Question: Say I have an image made of 4 sub plots like so:
import matplotlib.pyplot as plt
import numpy as np
'''
# Simple data to display in various forms
x = np.linspace(0, 2 * np.pi, 400)
y = np.sin(x ** 2)
# Four axes, returned as a 2-d array
f, axarr = plt.subplots(2, 2)
axarr[0, 0].plot(x, y)
axarr[0, 0].set_title('Axis [0,0]')
axarr[0, 1].scatter(x, y)
axarr[0, 1].set_title('Axis [0,1]')
axarr[1, 0].plot(x, y ** 2)
axarr[1, 0].set_title('Axis [1,0]')
axarr[1, 1].scatter(x, y ** 2)
axarr[1, 1].set_title('Axis [1,1]')
# Fine-tune figure; hide x ticks for top plots and y ticks for right plots
plt.setp([a.get_xticklabels() for a in axarr[0, :]], visible=False)
plt.setp([a.get_yticklabels() for a in axarr[:, 1]], visible=False)
plt.show()
'''
which returns this:

I want to add a grey background to one of this plots, say the bottom left one, since I like the way 'R' makes some images look (see <URL>. I haven't found an easy way to do this with 'matplotlib', am I missing something?
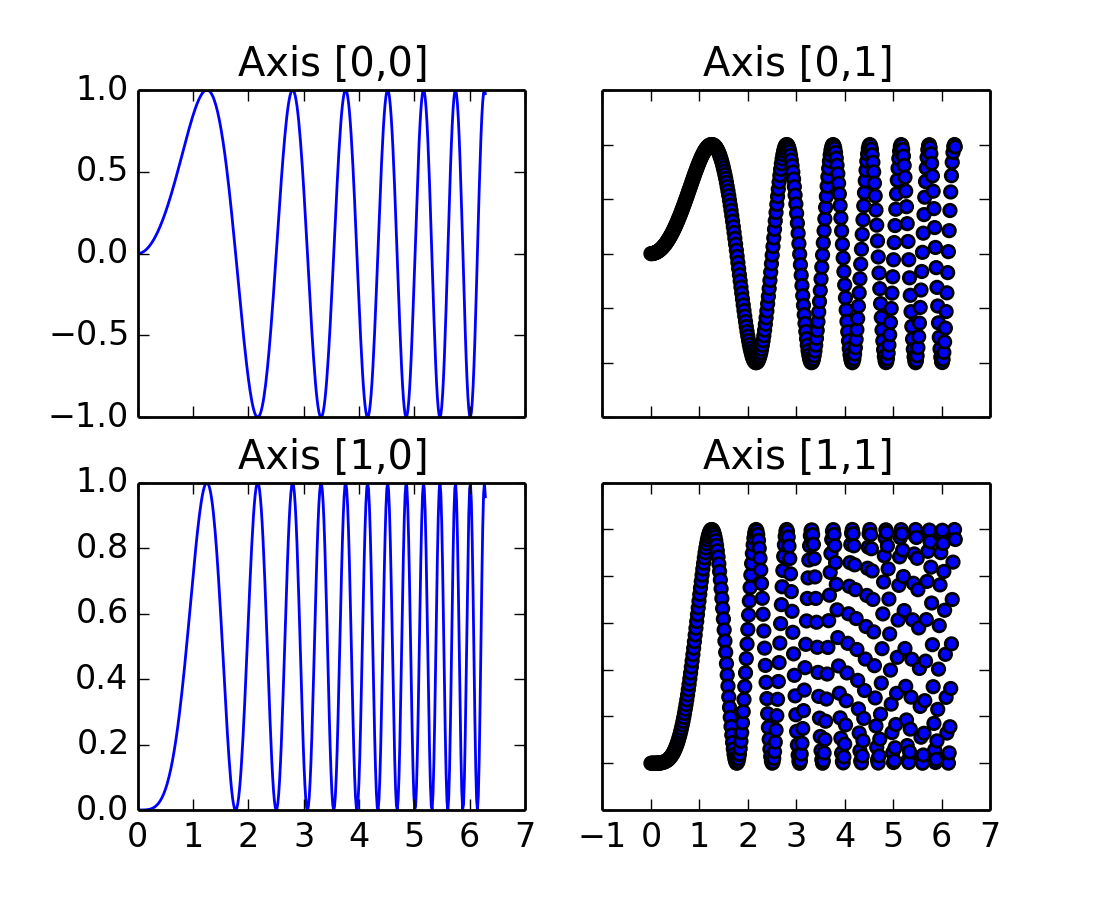
Answer: You can simply do <URL> to change the axis color for any particular axis manually.
'matplotlib' accepts many different color strings (examples <URL>.